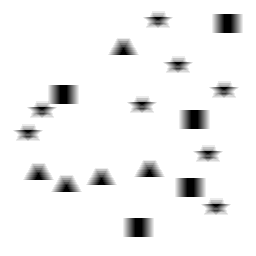
Squares: 5
Triangles: 5
Stars: 8
Total shapes: 18